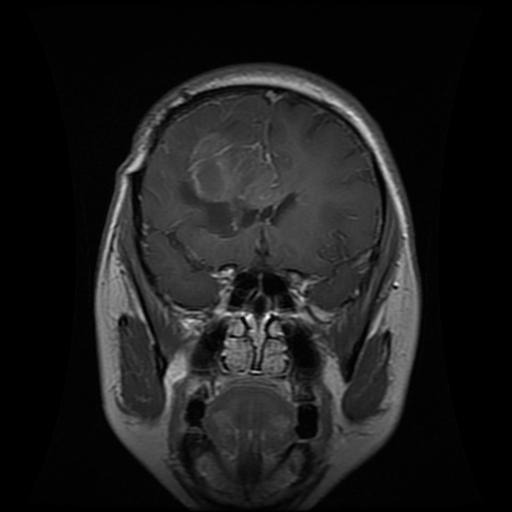
Label: glioma